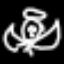
Label: angel